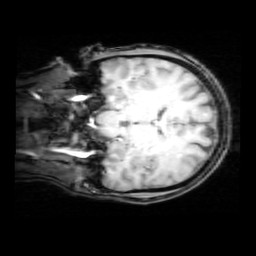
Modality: T1w
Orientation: coronal
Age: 30
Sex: female
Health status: healthy
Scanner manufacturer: philips
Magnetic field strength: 3 T
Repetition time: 0.012 s
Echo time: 0.0037 s